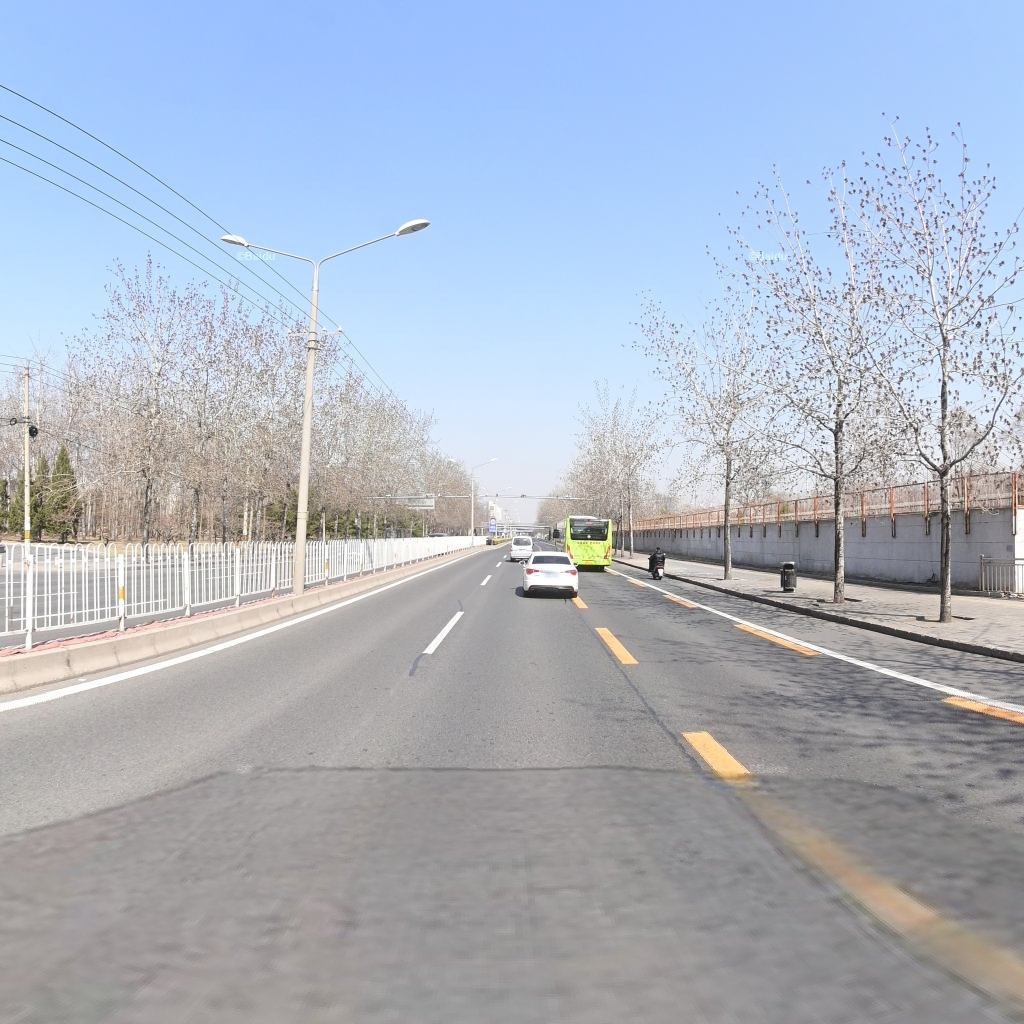
Region: Chaoyang
Road damage annotations: longitudinal patch, longitudinal patch, longitudinal patch